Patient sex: M
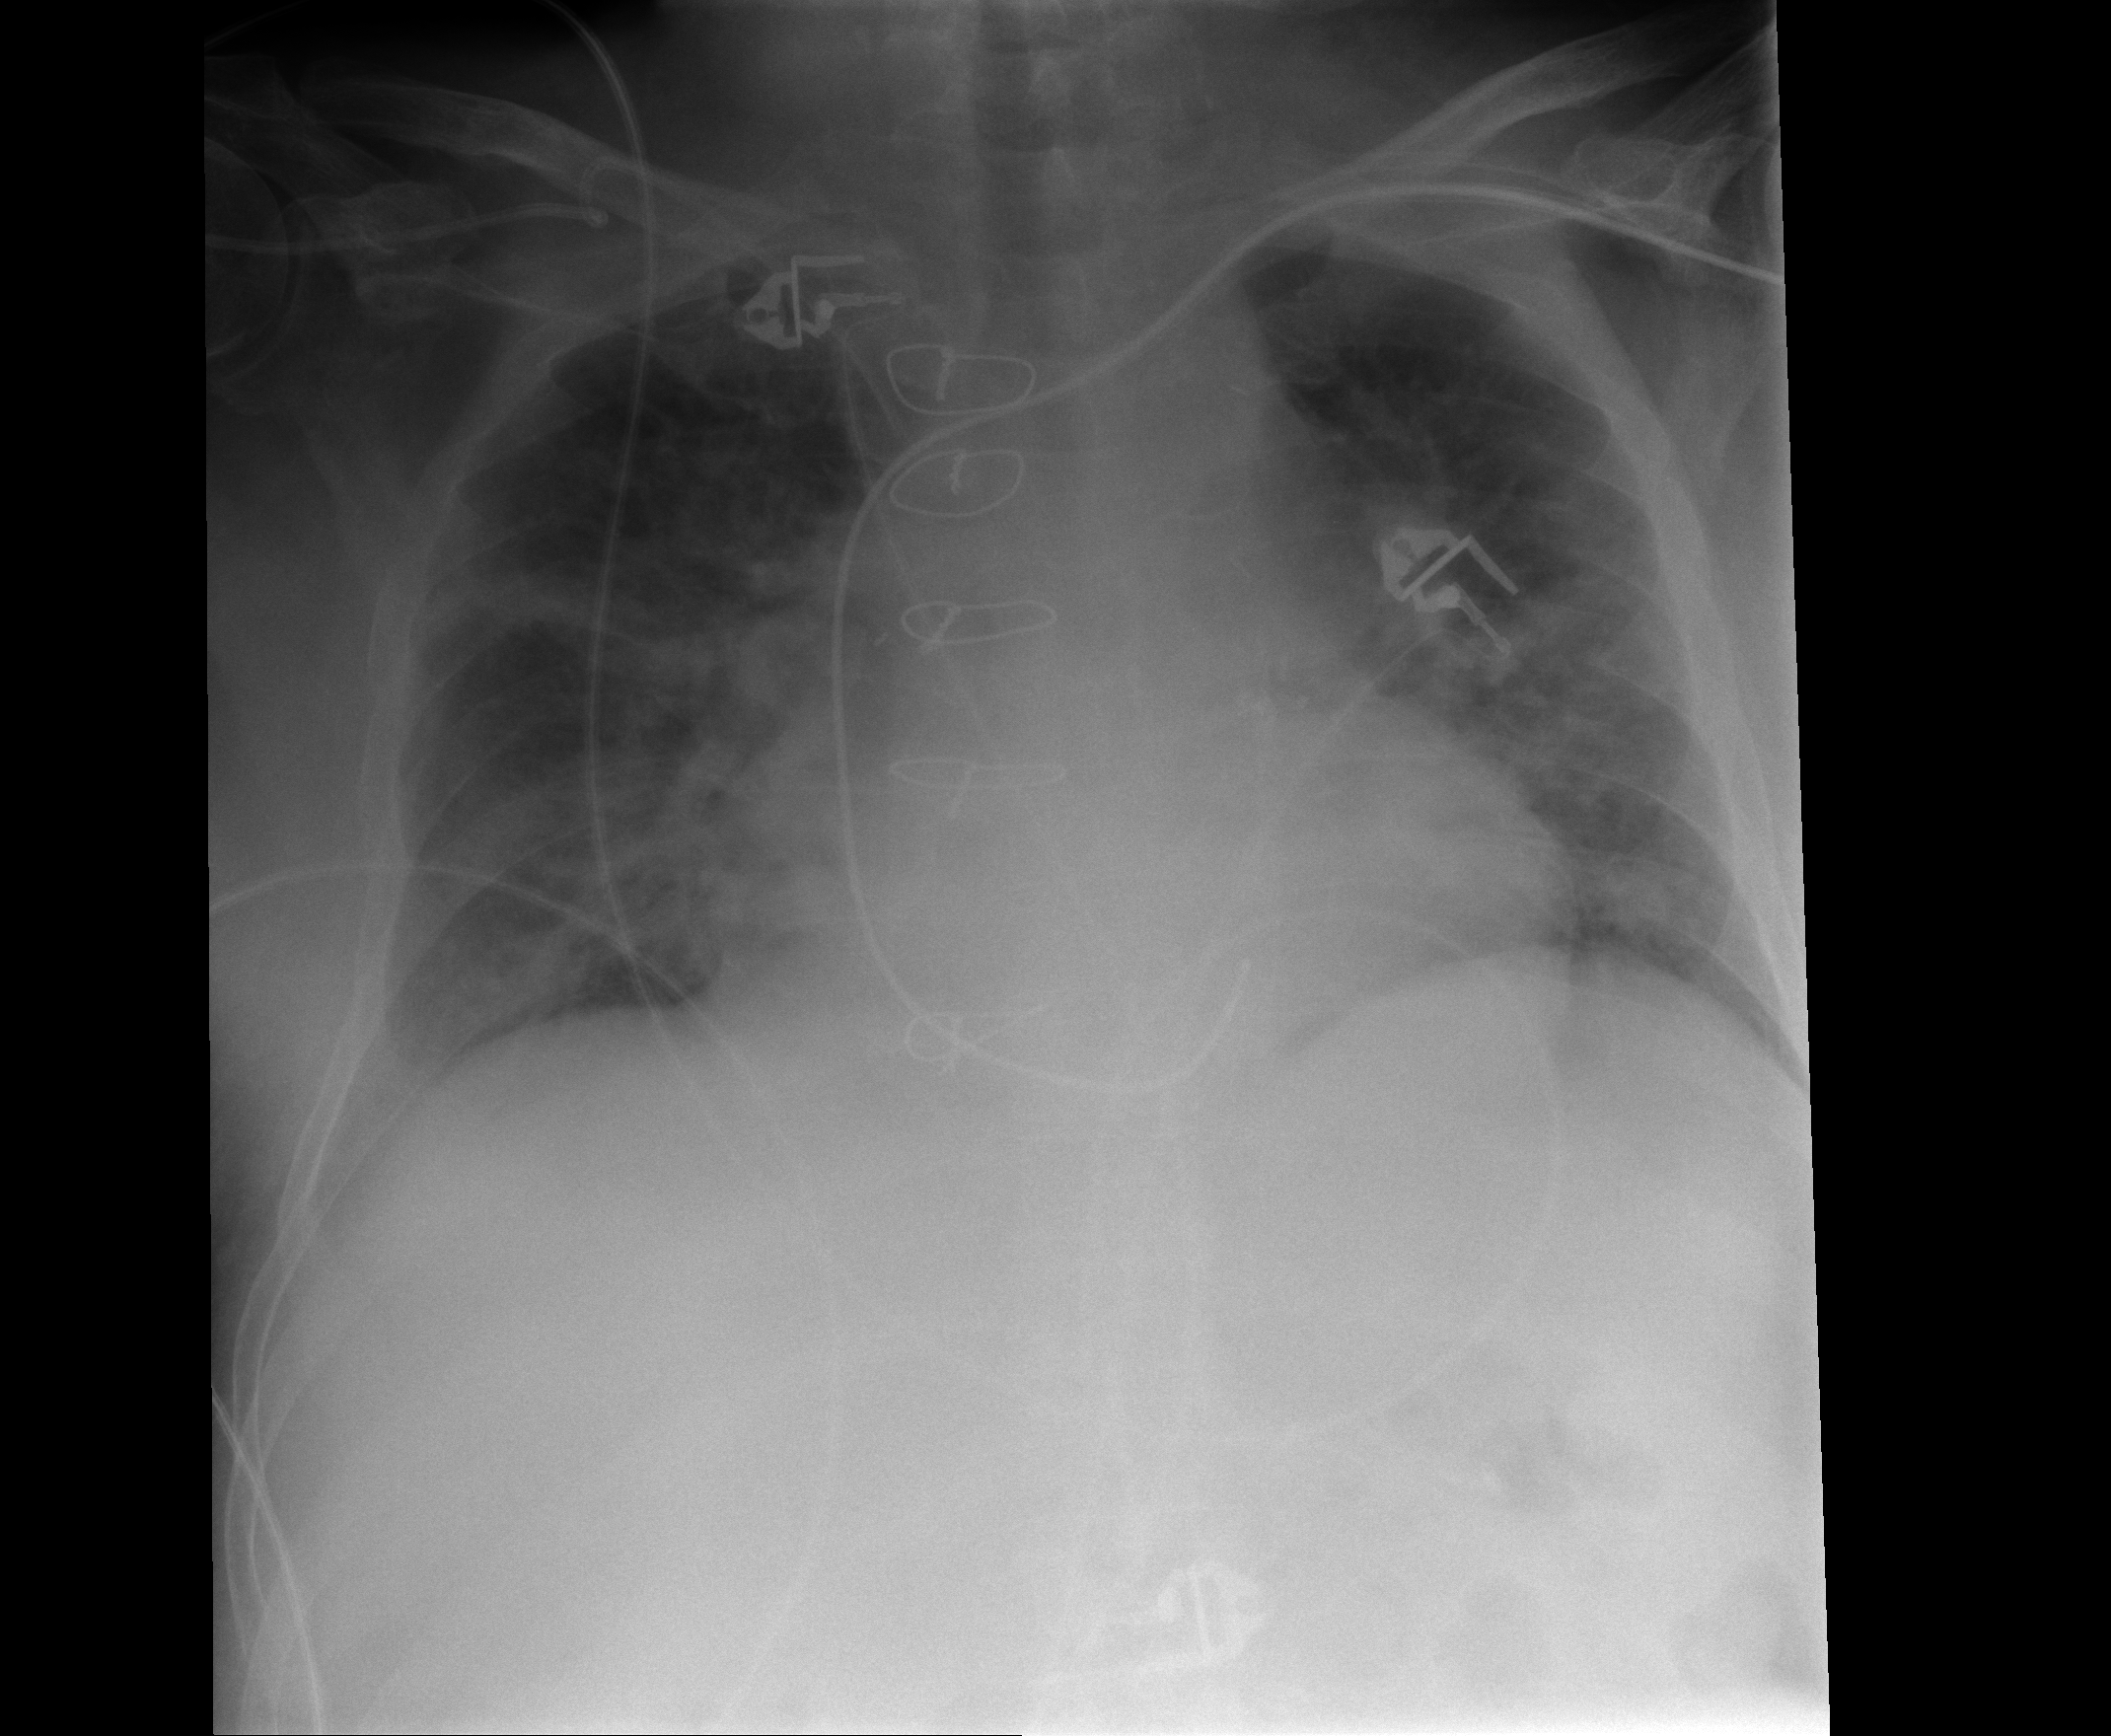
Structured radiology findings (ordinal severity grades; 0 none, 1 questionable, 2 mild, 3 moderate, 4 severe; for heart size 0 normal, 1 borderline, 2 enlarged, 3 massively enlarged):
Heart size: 3
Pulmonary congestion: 3
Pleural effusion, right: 1
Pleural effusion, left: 0
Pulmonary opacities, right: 3
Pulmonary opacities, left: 2
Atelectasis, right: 3
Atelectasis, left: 3